Question: When I drag from my first grid (left on the image) to my second grid (right on my image) I have to hover the item over the area that I circeled with red.... If I don't drop it there, it hops back to the first grid.

This is not how I would expect the grids to work together?
If I drop a item anywhere in the grid, it should drop itself into that grid.
Is there any way to make this happen?
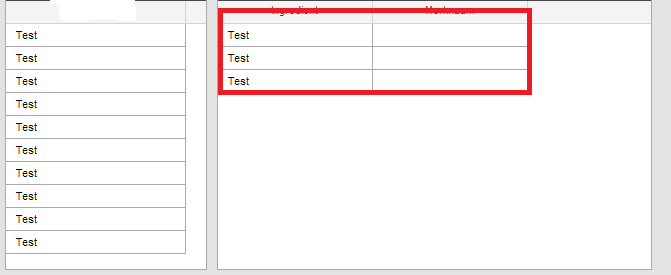
Answer: I would recommend you to use 'height: "auto"' option in both grids. The current problem is that you use the option 'connectWith: "#grid2"' of <URL> method, but the second grid with id=grid2 . Other part of "the grid" is '<div>' element existing over the '<table id="grid2">'. So drag&drop can't work like you expect. You try to drop of the destination grid.